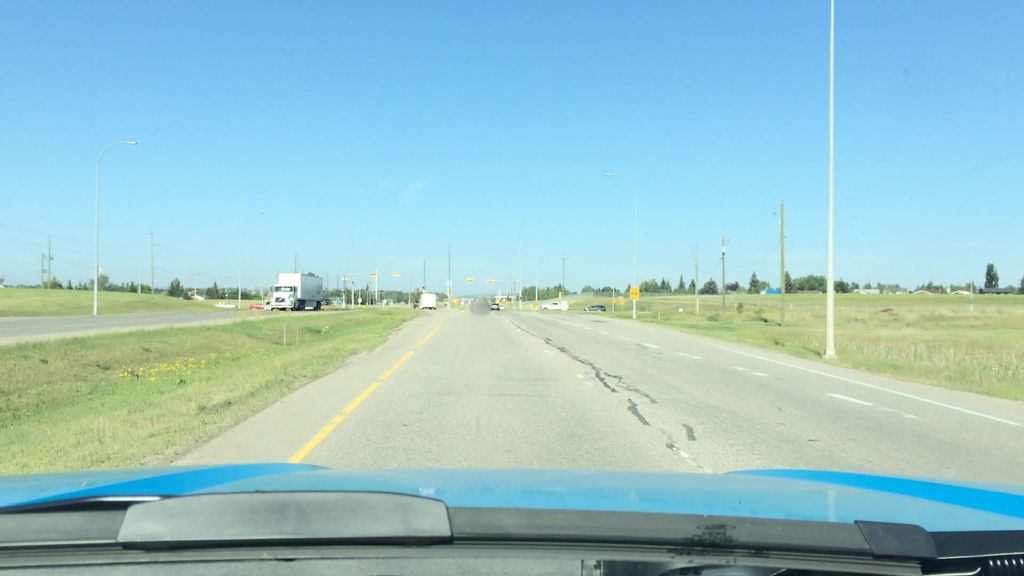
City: calgary